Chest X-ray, AP view. Patient: 54 years old, sex M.
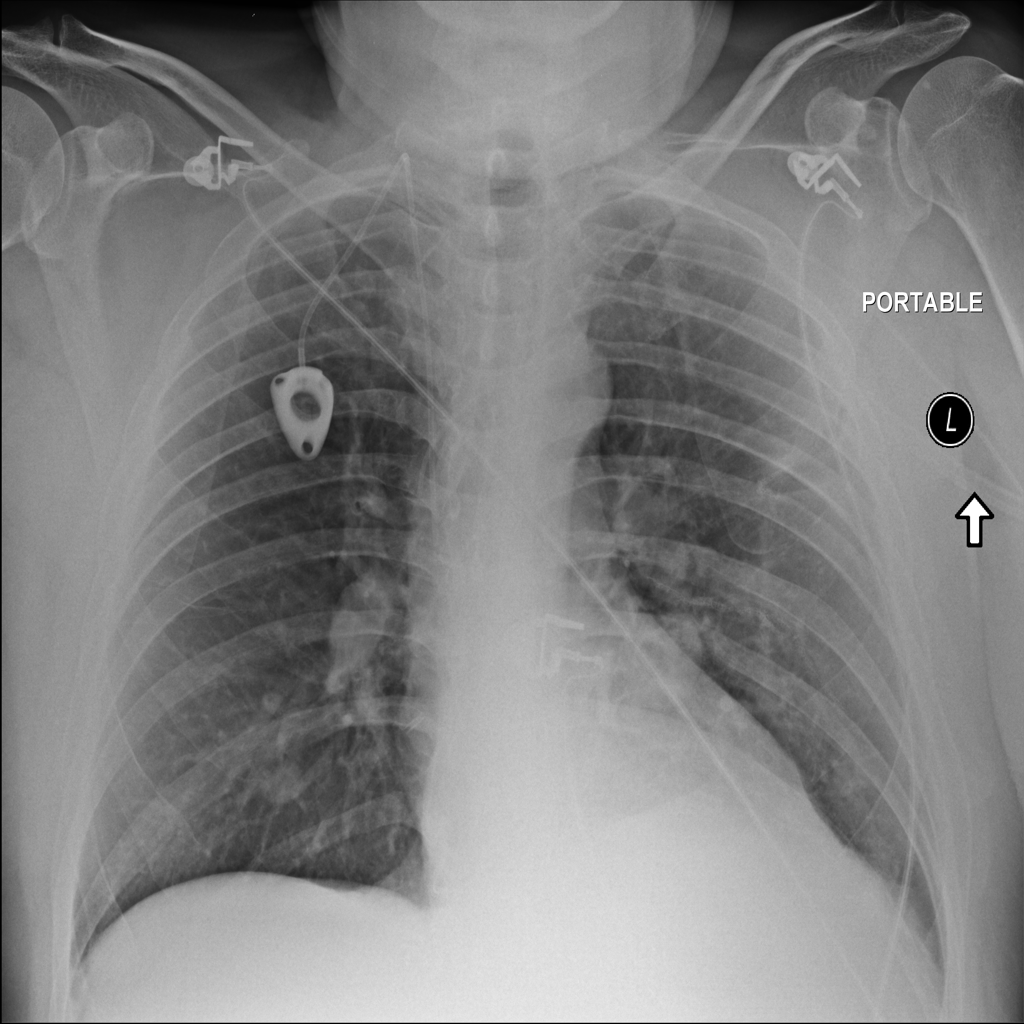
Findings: Edema